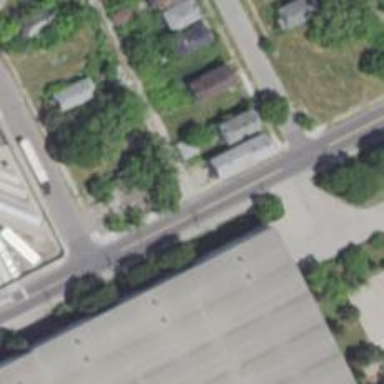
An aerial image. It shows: Alley classified as service road.